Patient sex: M
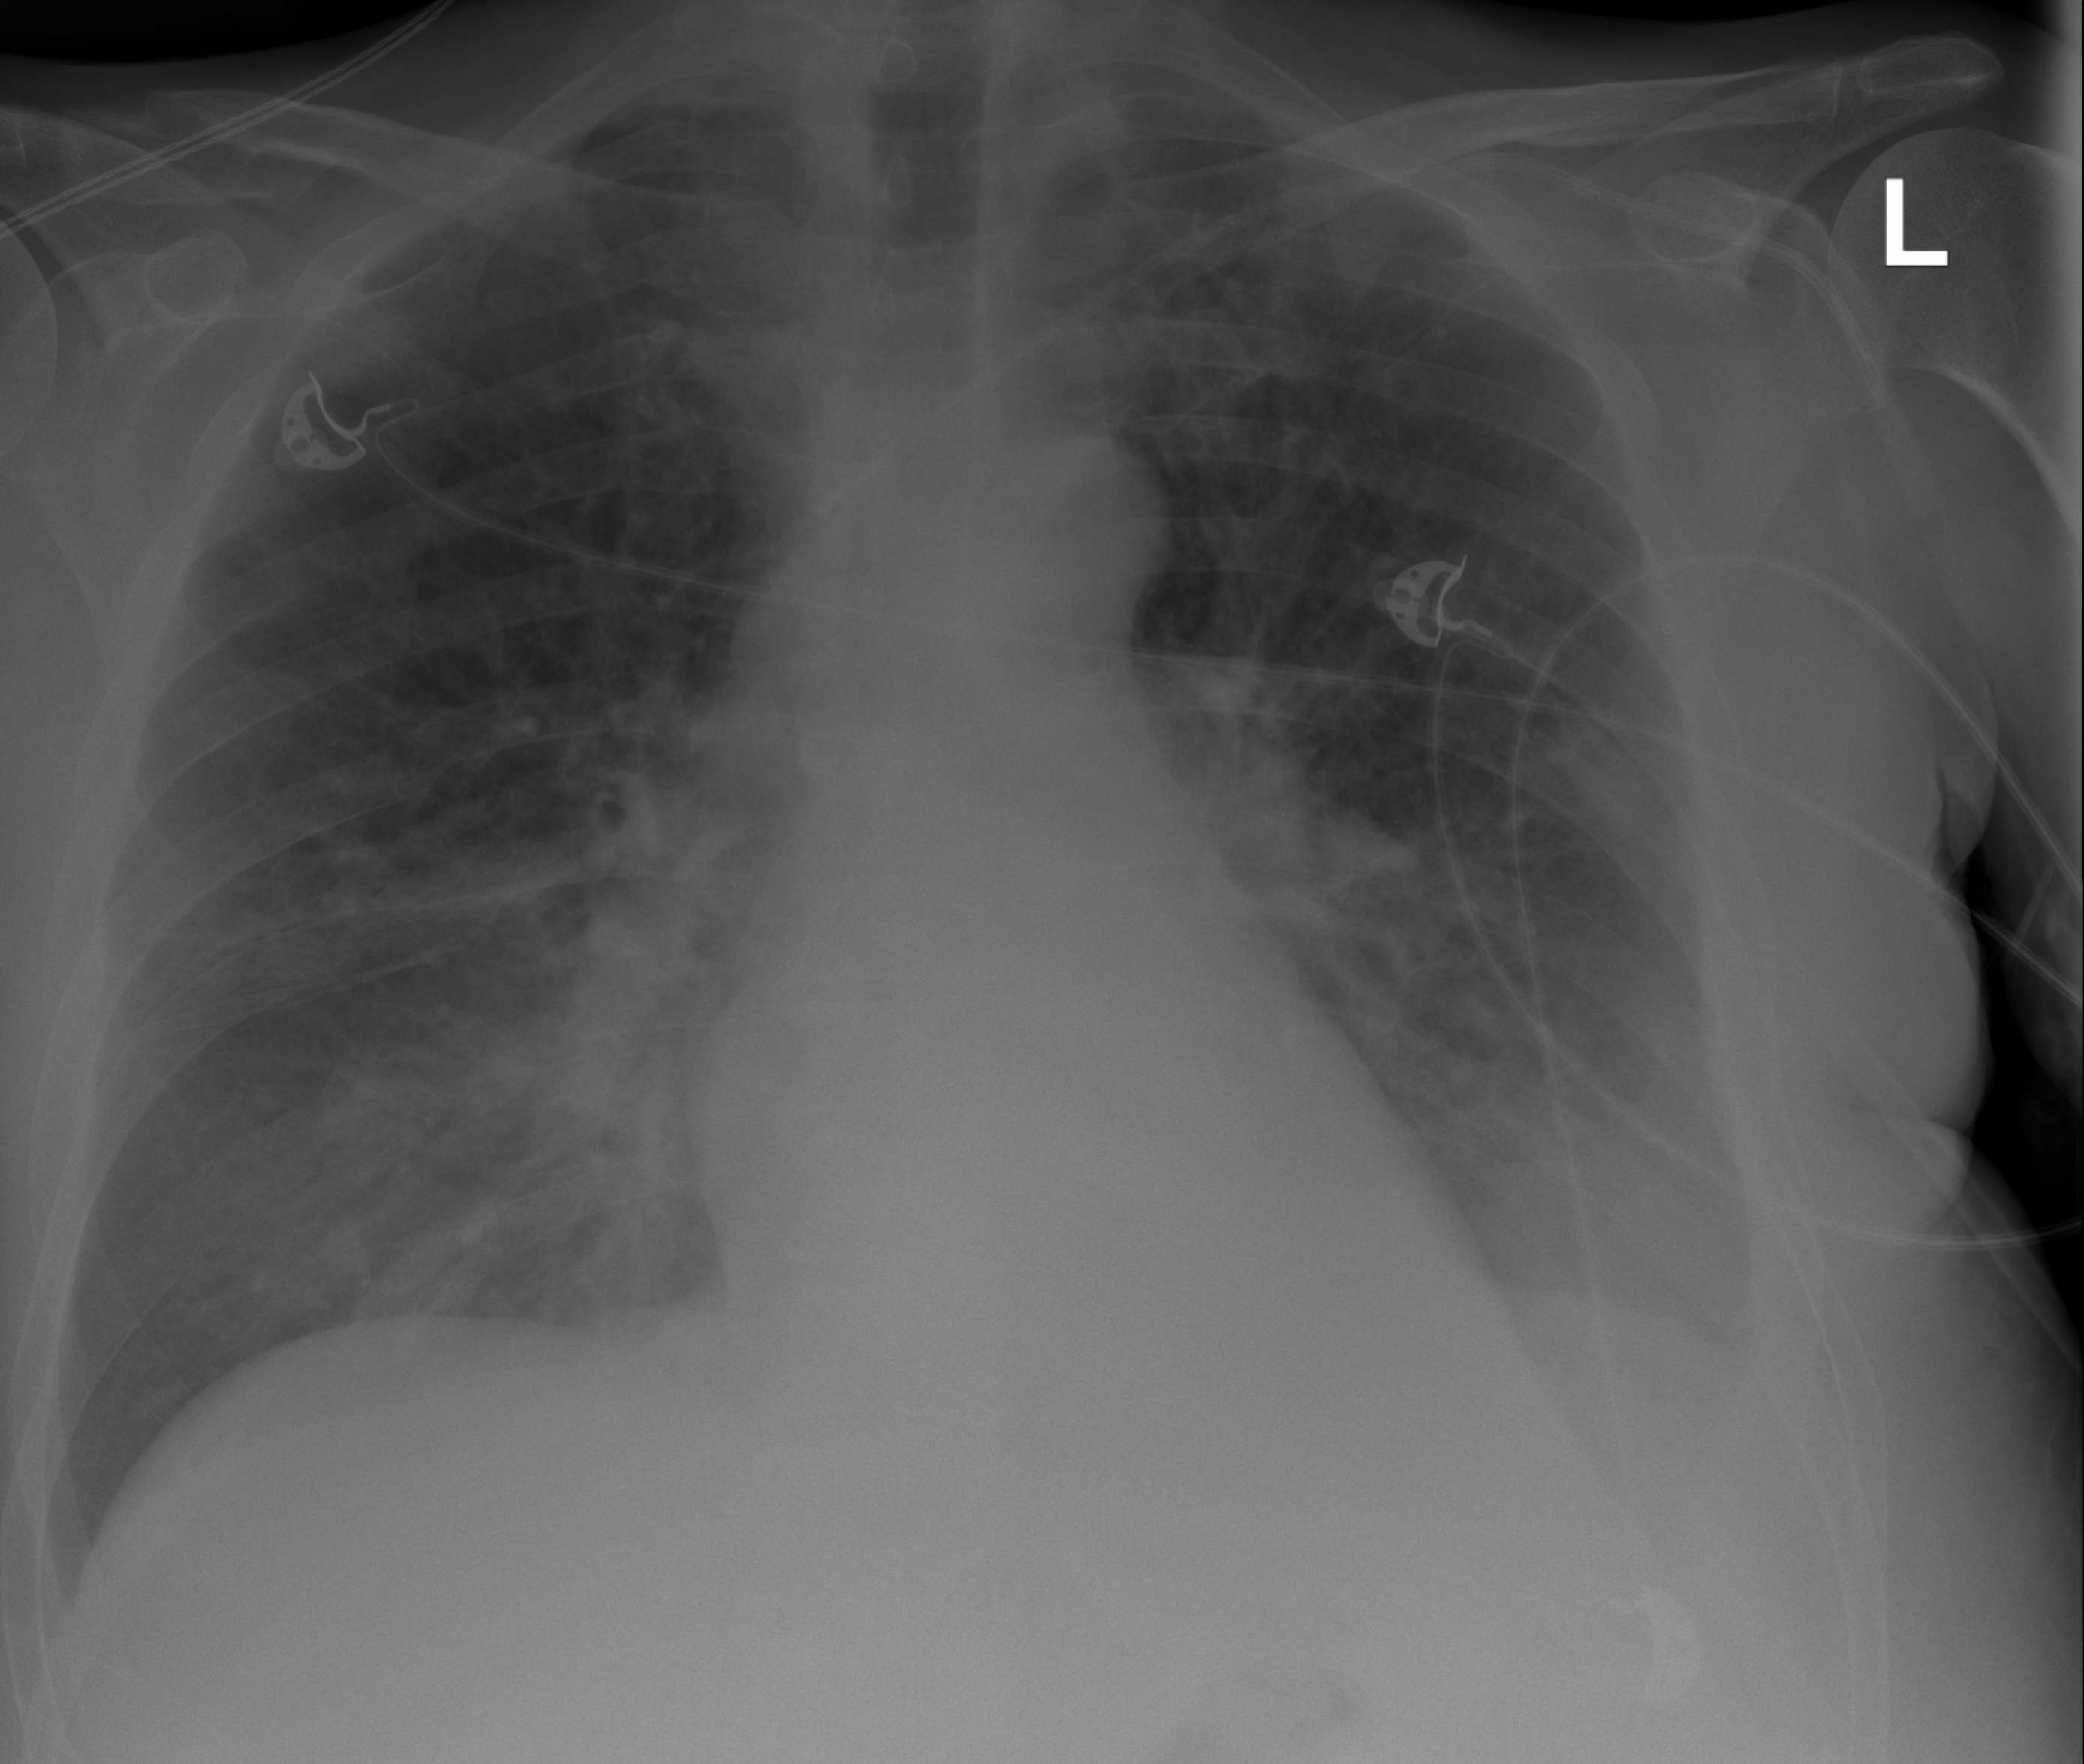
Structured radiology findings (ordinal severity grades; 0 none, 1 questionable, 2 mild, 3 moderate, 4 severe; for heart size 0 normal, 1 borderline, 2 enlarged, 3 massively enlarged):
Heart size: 0
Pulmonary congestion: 0
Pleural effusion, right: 0
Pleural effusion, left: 2
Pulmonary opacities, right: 3
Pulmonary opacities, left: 2
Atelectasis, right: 1
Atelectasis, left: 2